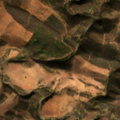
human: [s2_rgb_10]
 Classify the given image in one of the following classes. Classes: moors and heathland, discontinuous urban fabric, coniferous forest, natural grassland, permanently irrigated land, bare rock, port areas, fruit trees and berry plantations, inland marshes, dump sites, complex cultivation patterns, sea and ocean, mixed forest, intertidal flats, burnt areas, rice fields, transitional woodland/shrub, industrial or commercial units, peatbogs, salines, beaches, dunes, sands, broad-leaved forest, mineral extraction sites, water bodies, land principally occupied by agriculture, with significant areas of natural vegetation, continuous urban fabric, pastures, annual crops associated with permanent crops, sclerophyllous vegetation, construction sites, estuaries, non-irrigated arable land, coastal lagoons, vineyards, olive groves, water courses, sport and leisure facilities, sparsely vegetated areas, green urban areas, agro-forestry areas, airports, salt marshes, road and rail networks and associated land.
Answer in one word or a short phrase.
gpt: non-irrigated arable land, land principally occupied by agriculture, with significant areas of natural vegetation, sclerophyllous vegetation, transitional woodland/shrub